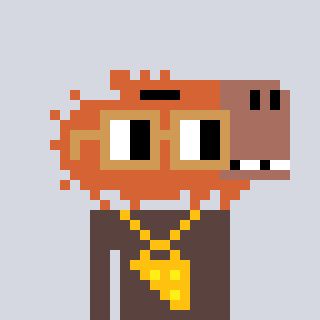
a pixel art character with square brown glasses, a capybara-shaped head and a darkbrown-colored body on a cool background